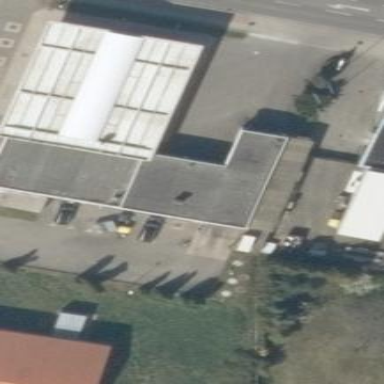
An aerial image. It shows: Fuel station building.